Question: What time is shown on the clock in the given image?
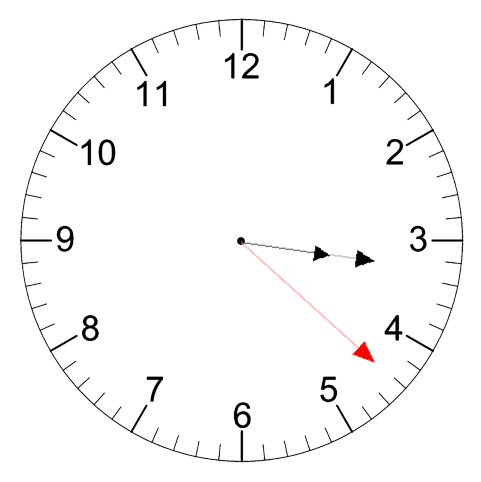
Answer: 03:16:22